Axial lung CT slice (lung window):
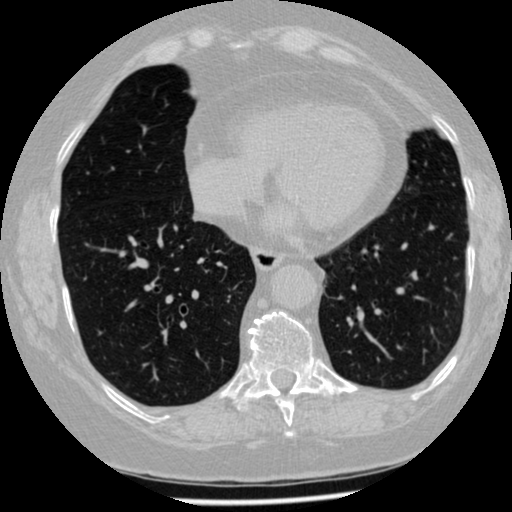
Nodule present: no